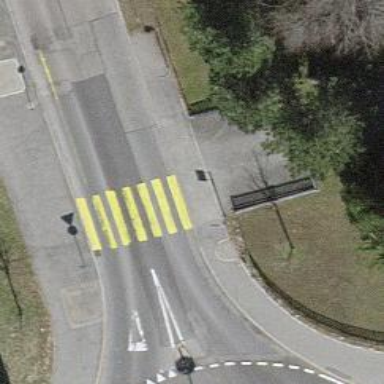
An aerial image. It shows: Marked road crossing.